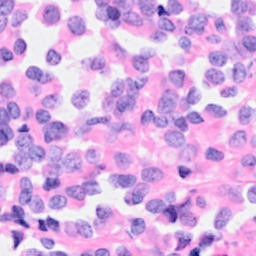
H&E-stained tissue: Breast